Interaction volume radius: 5 \u00c5
Interaction volume height: 15 \u00c5
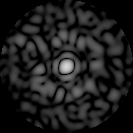
Disorder parameter: 0.8739